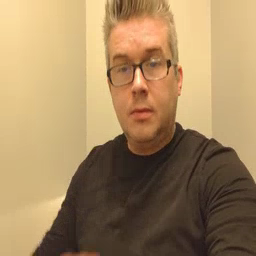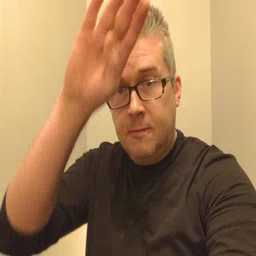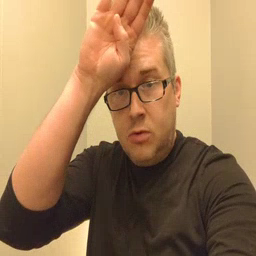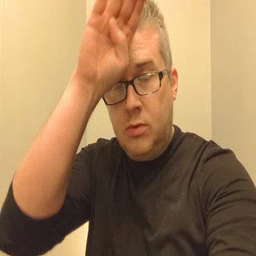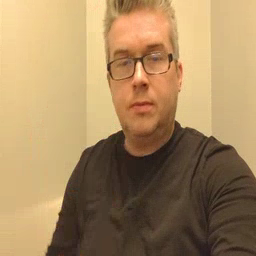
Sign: fireman